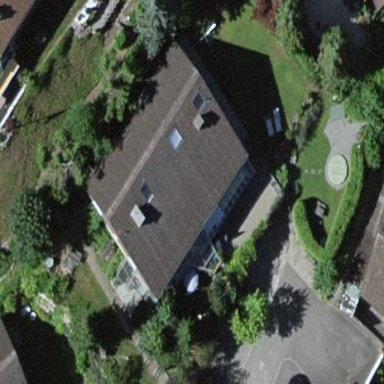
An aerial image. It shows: Detached building.